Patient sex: F
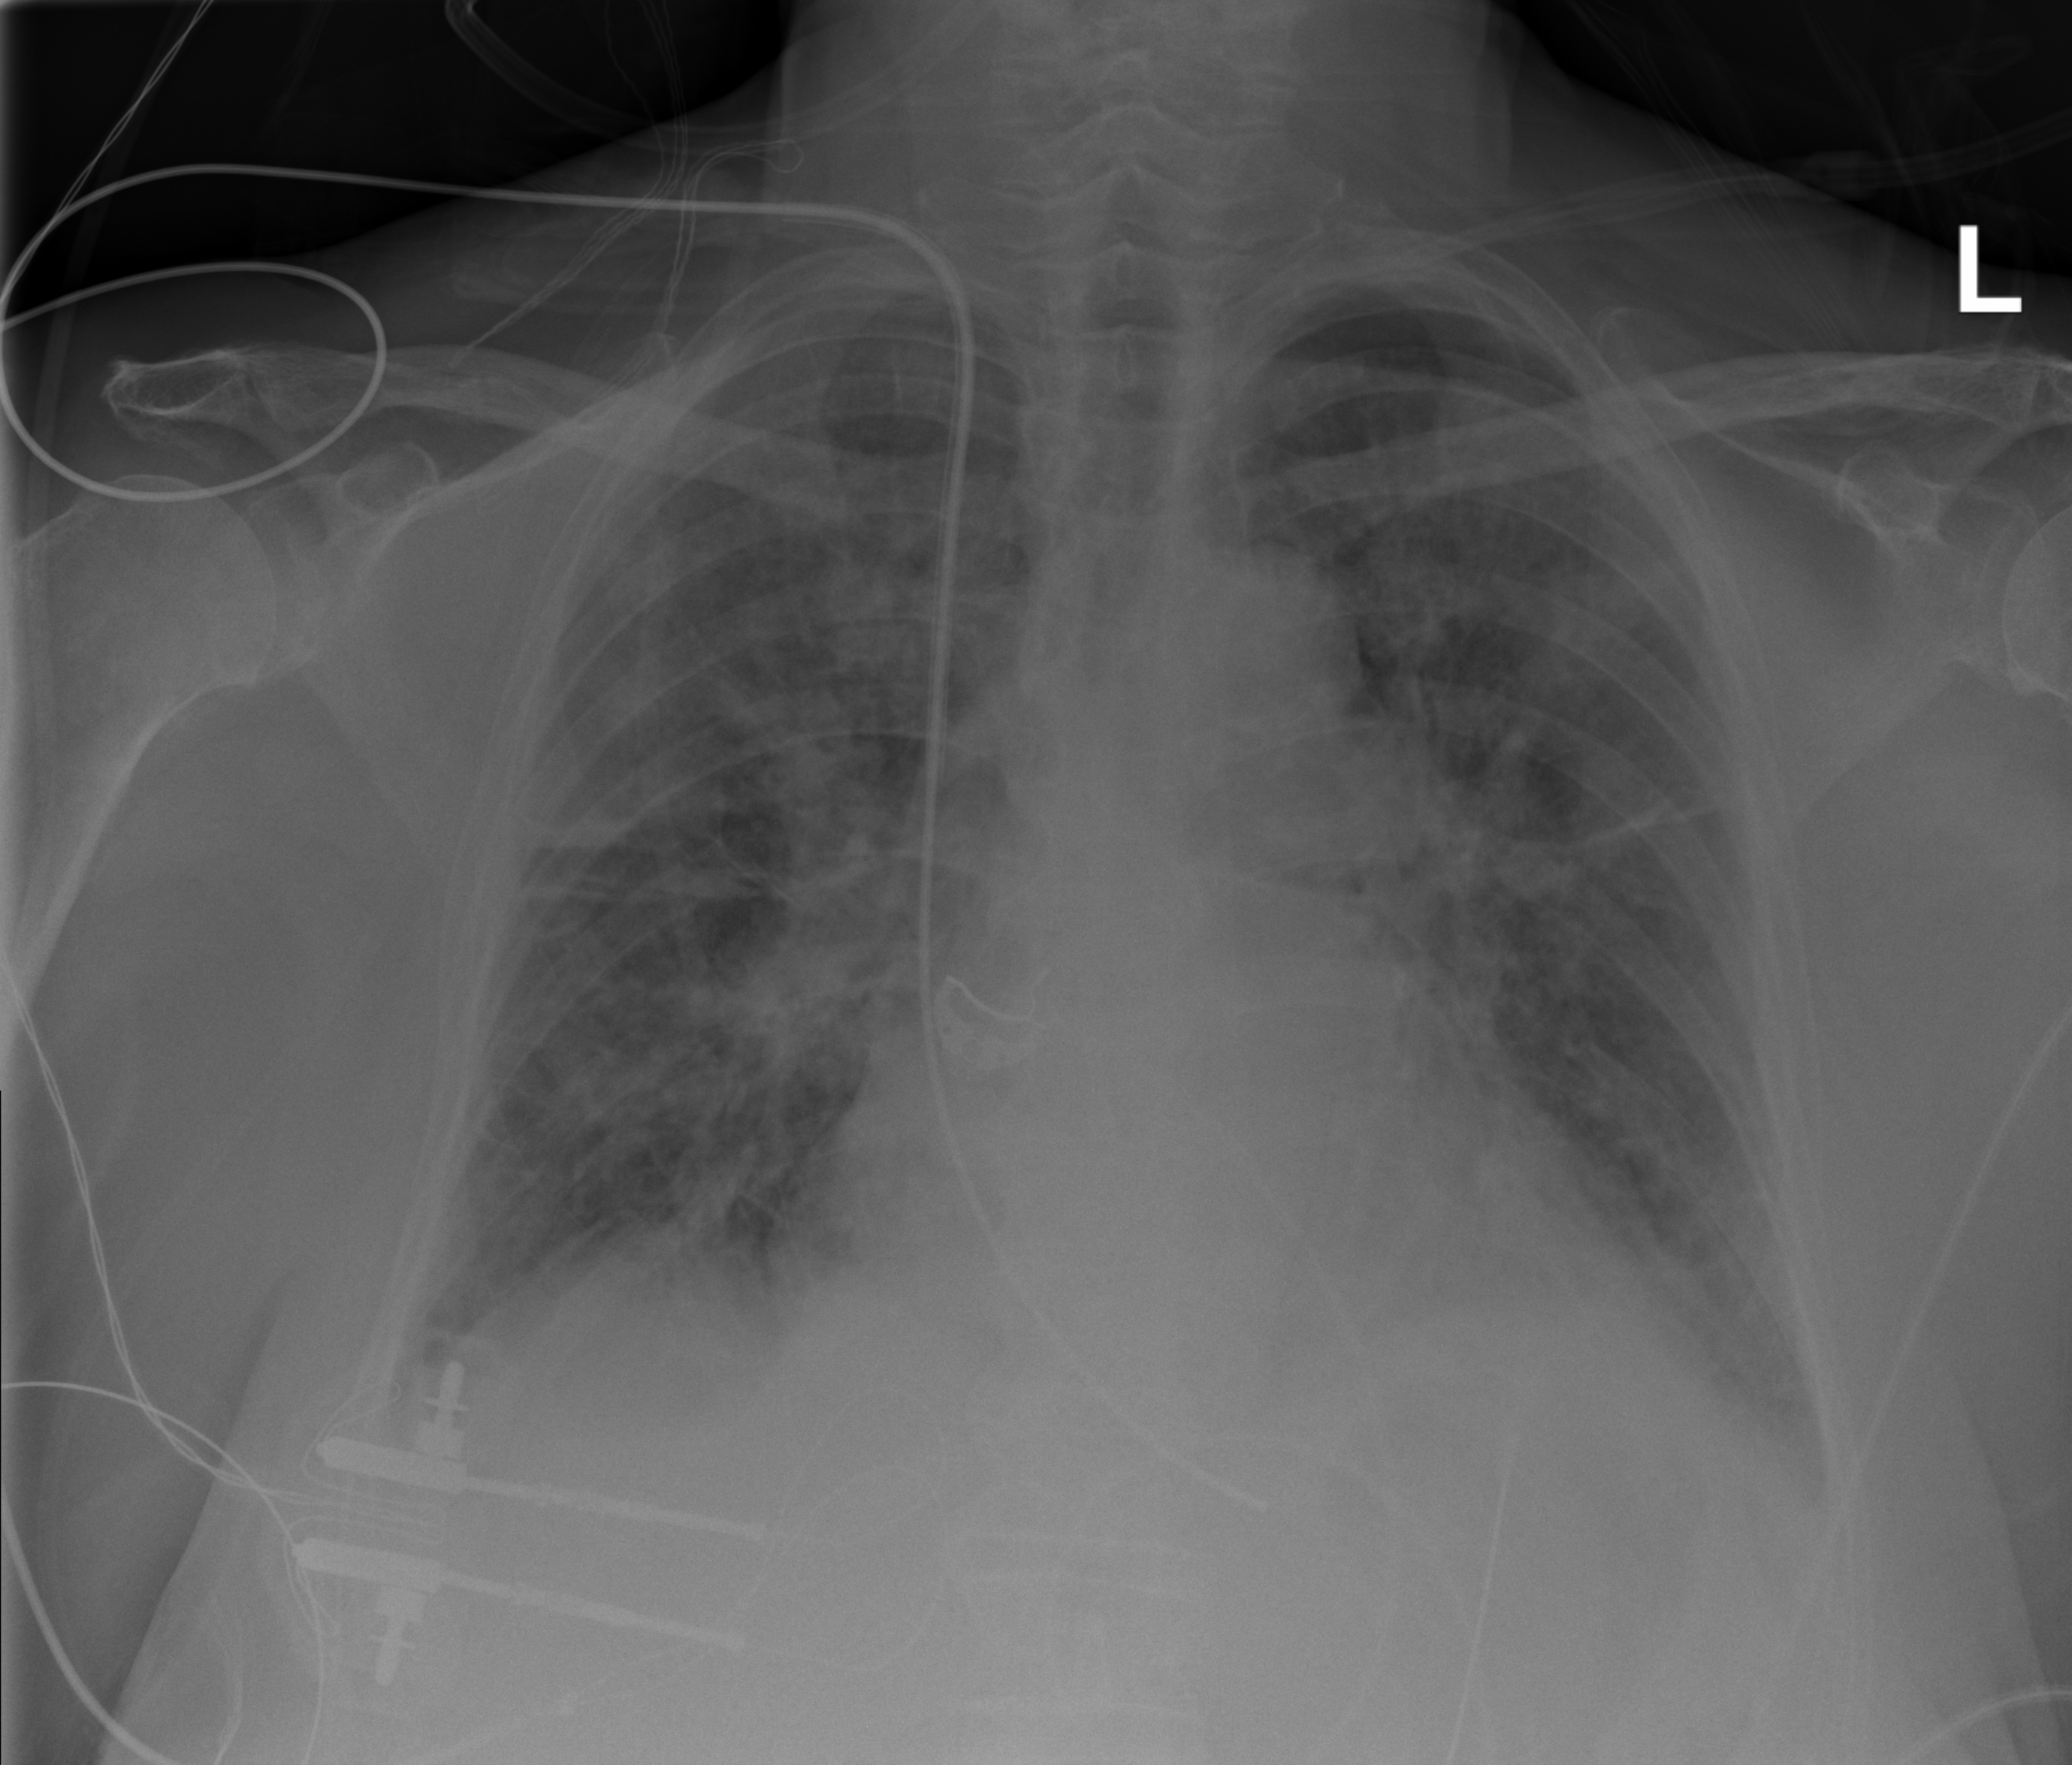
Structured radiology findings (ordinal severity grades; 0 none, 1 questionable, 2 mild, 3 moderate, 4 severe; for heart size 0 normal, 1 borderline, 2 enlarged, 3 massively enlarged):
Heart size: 2
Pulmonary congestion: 3
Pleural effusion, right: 2
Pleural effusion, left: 2
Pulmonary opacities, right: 3
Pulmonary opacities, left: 2
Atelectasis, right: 3
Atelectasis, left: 3